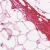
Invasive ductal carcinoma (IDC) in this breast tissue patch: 0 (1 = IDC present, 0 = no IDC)